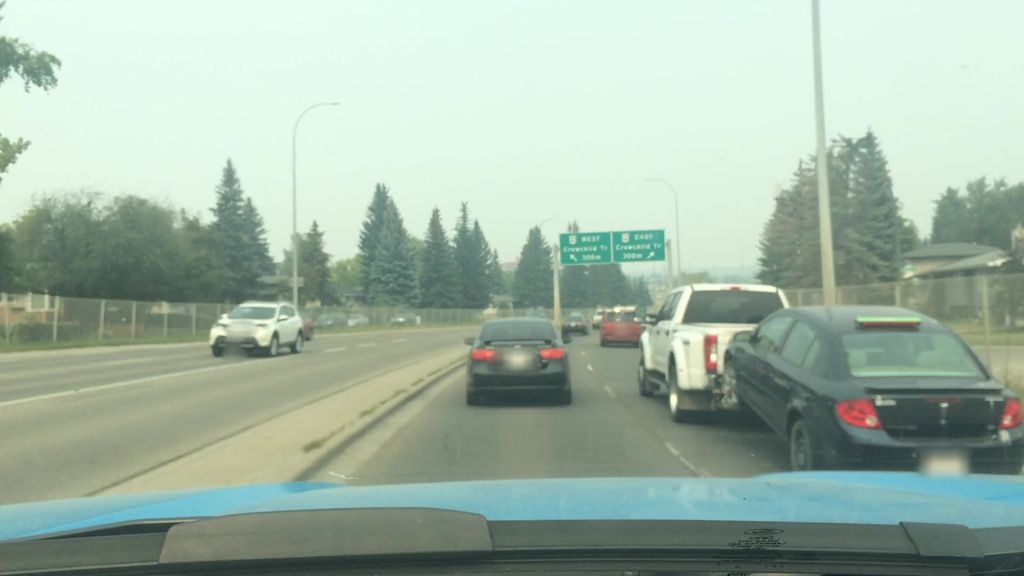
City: calgary